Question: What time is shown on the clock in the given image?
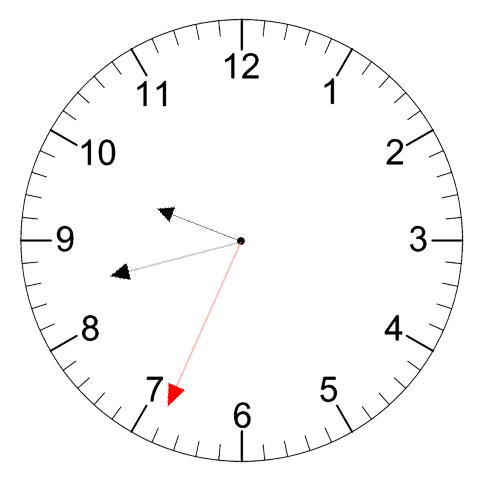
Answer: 09:42:34